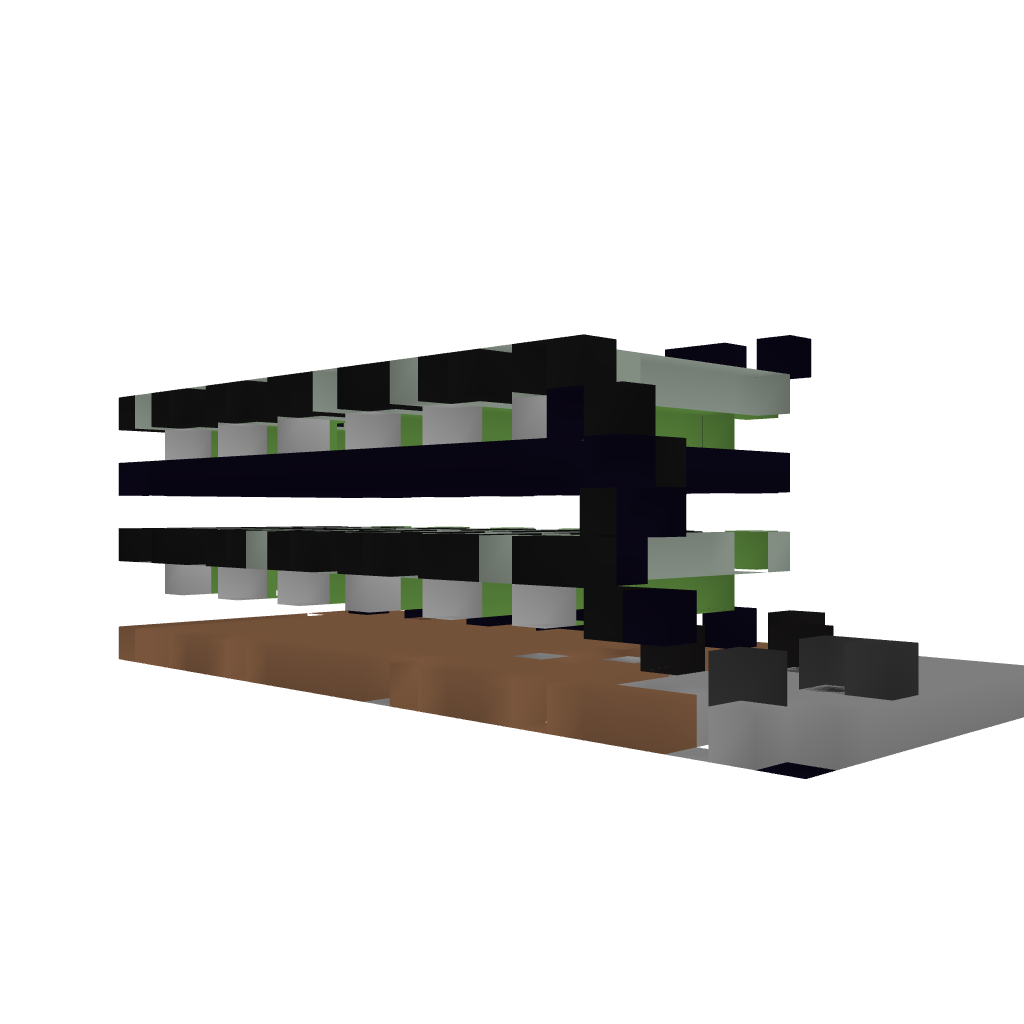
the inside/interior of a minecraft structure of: Cluster Tnt Cannon